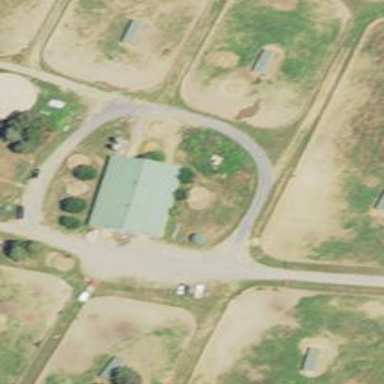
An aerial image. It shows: Animal shelter.